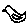
Label: bird